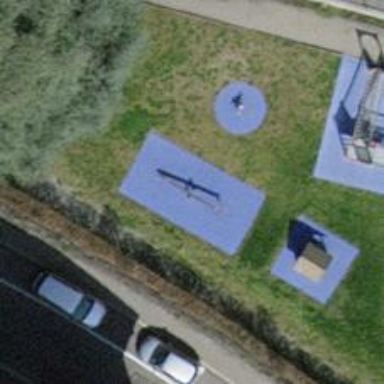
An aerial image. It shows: Playground featuring seesaw.